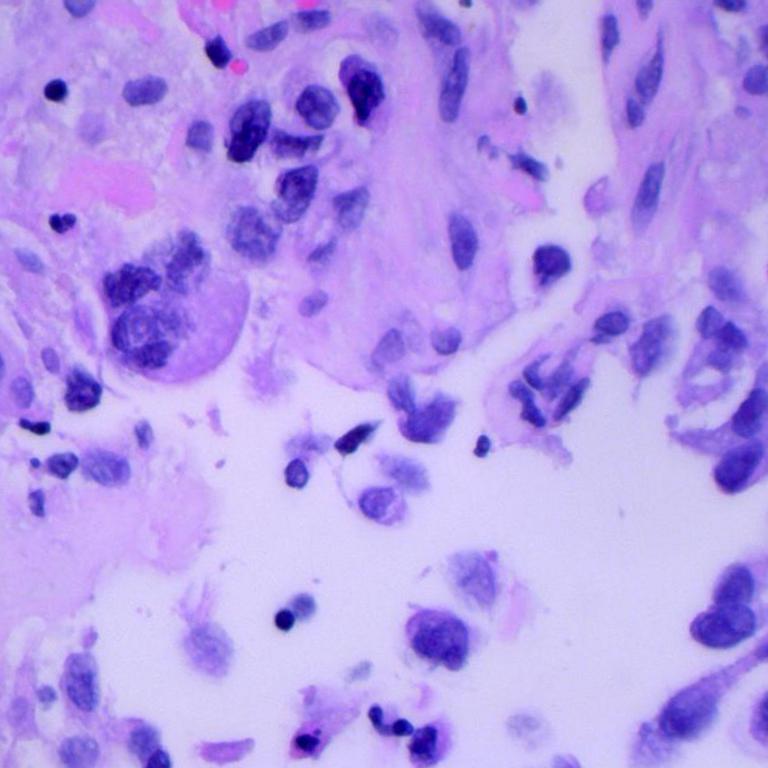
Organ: lung
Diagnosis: adenocarcinomas